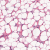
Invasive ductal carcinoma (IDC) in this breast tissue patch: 0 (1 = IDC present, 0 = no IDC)